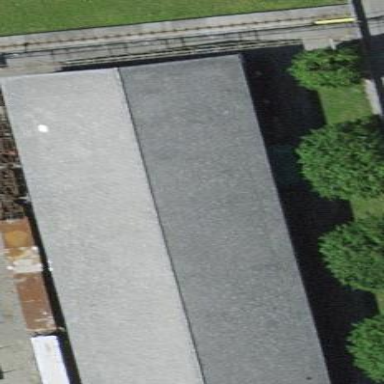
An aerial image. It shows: Building used as railway workshop.